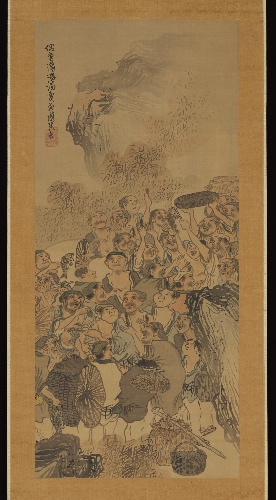
Title: 松村呉春筆　賣魚図|Fish Market
Artist: Matsumura Goshun
Artist bio: Japanese, 1752–1811
Date: 1780s
Object type: Hanging scroll
Classification: Paintings
Medium: Hanging scroll; ink and color on silk
Culture: Japan
Period: Edo period (1615–1868)
Dimensions: Image: 41 5/16 × 18 5/16 in. (105 × 46.5 cm)
Overall with mounting: 71 1/4 × 23 3/8 in. (181 × 59.4 cm)
Overall with knobs: 71 1/4 × 25 9/16 in. (181 × 64.9 cm)
Department: Asian Art
Credit line: Mary and Cheney Cowles Collection, Gift of Mary and Cheney Cowles, 2018
Accession year: 2018
Repository: Metropolitan Museum of Art, New York, NY